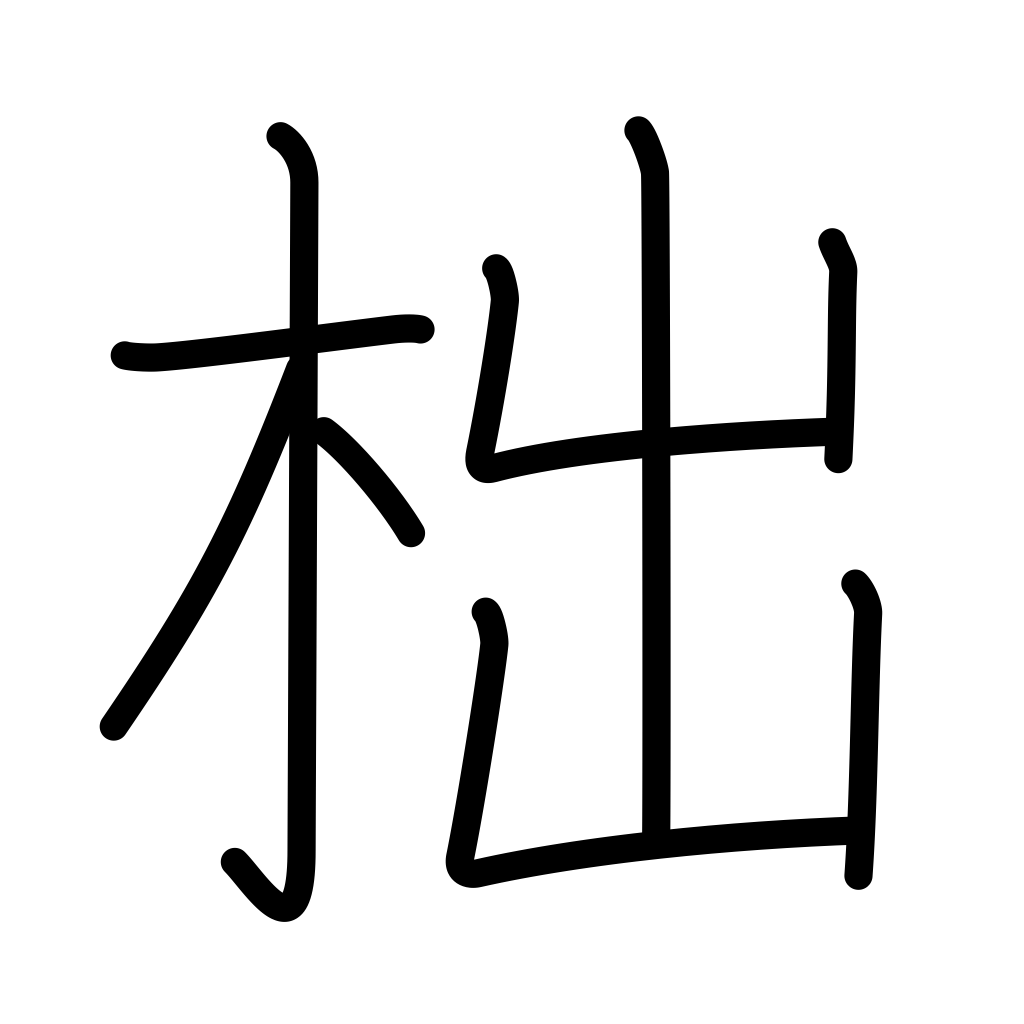
Meaning: to cut, a stump